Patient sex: F
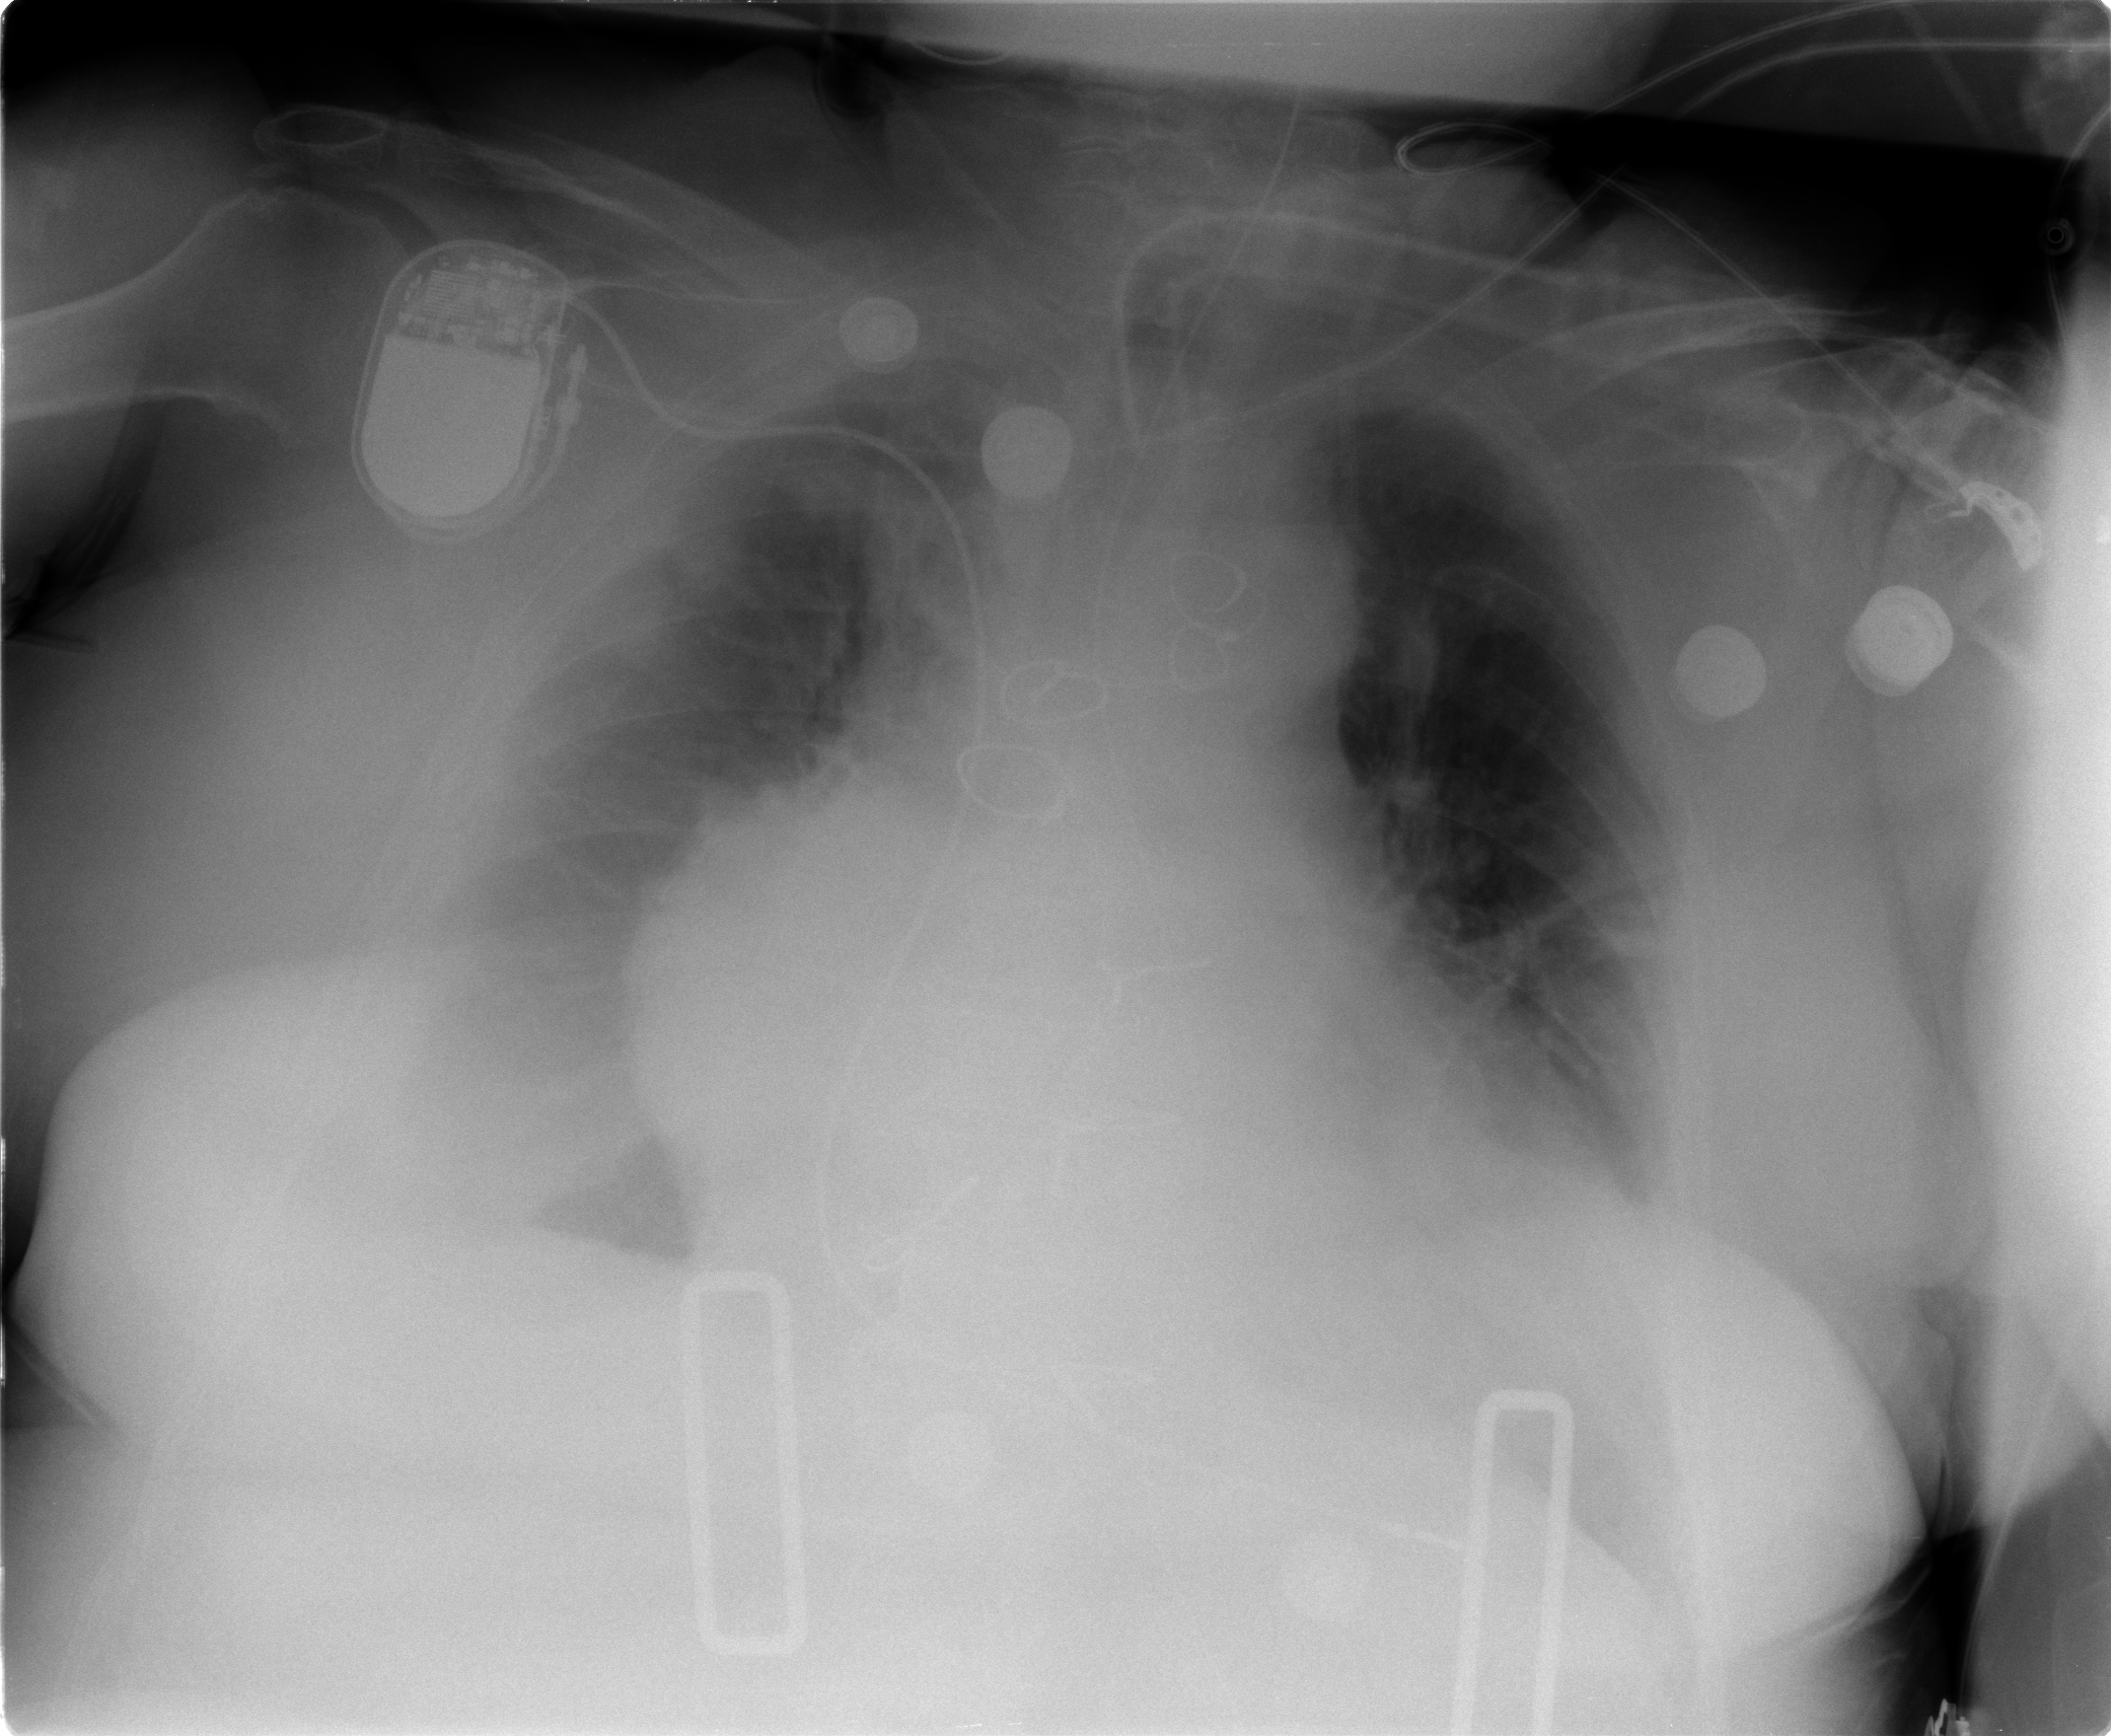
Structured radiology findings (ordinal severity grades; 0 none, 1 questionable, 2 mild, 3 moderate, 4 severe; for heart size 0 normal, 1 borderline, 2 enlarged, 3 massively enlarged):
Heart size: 2
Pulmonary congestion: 3
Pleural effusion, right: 2
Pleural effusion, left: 2
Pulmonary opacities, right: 1
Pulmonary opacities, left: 1
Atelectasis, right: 3
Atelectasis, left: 2